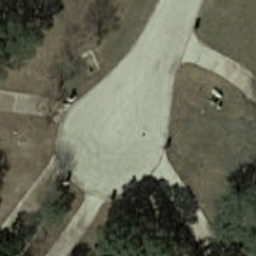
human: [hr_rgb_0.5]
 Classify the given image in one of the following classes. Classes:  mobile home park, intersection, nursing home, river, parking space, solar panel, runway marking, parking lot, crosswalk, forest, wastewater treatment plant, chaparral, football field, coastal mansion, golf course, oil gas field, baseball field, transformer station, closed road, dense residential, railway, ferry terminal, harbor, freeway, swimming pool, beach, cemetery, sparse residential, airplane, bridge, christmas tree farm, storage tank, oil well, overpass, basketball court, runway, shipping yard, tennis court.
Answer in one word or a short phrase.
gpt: closed road